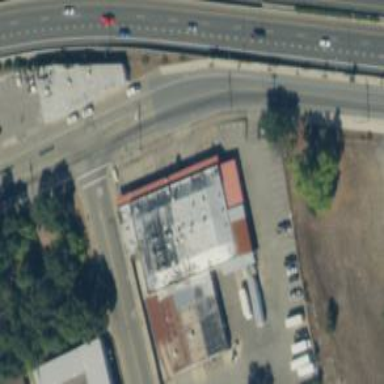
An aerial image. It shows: Industrial building.